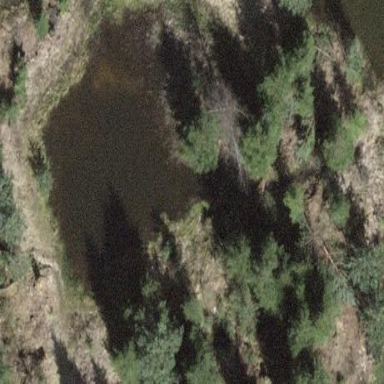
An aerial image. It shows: Peaceful pond surrounded by nature.